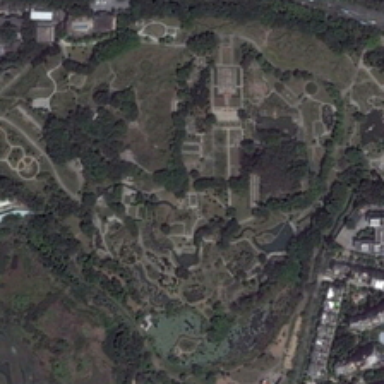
Many green trees and some buildings are in a park .